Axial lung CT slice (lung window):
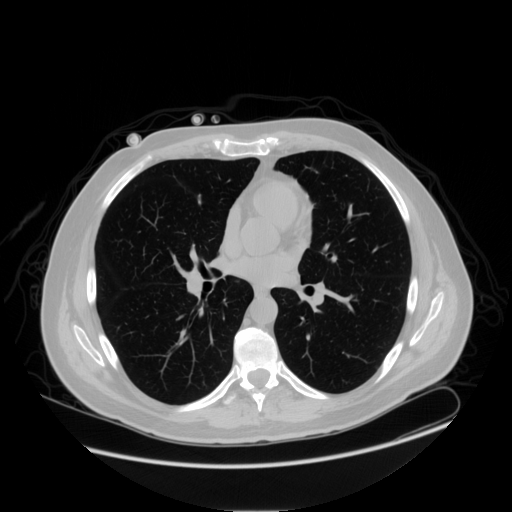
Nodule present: no